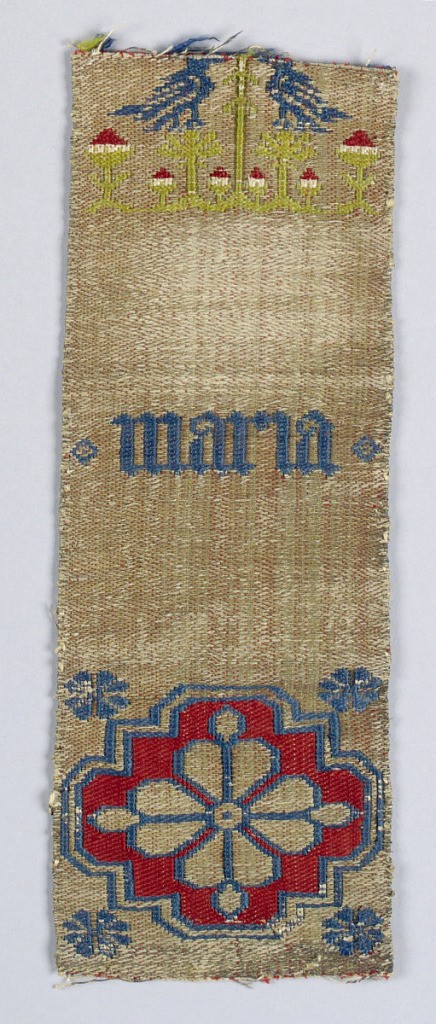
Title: Orphrey band fragment
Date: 15th century
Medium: silk, linen, metallic Technique: complementary weft 2/1 twill
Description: Fragment of an orphrey with a rosette, paired bird and the word "Maria". Horizontal gold herringbone background with incomplete design of red, blue, and gold rosette at bottom. "Maria" in the center, and green trees with small red and white blossoms with perching blue birds at top.